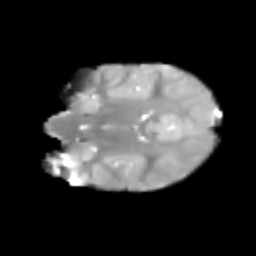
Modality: T2w
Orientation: coronal
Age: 6
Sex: female
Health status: healthy